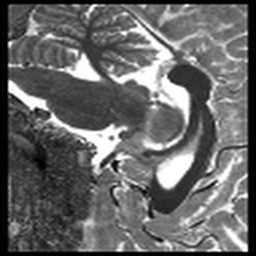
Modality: T1map
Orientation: sagittal
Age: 23
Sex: female